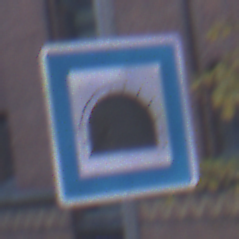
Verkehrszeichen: Tunnel
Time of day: SunriseSunset
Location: Outdoor (Urban)
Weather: Clear
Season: NotSpecified
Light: Natural